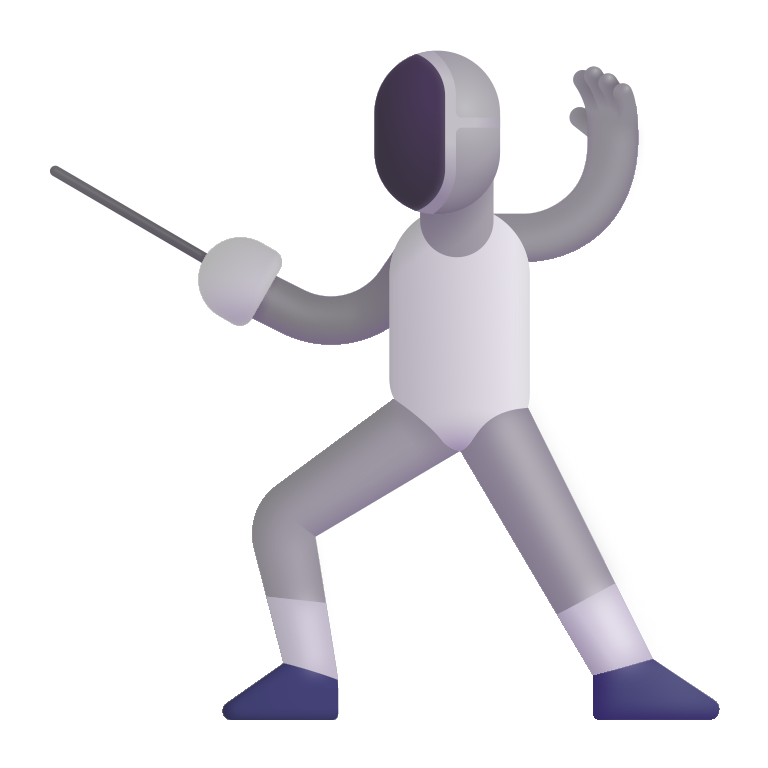
person fencing color